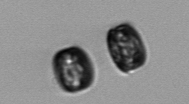
Label: Thalassiosira